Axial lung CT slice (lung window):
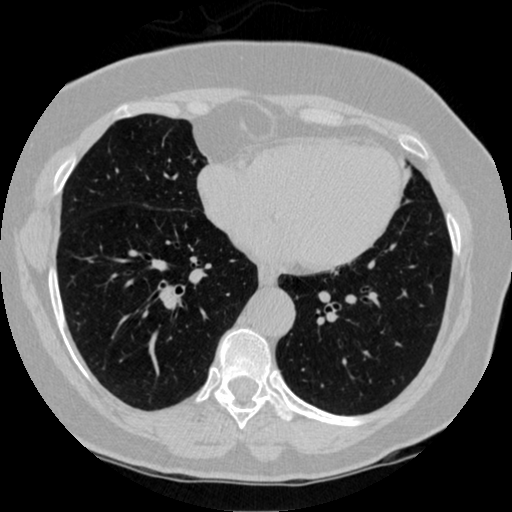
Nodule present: no